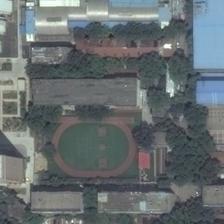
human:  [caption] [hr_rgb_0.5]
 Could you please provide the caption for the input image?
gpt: a playground with basketball field in it is surrounded by green plants and many buildings .

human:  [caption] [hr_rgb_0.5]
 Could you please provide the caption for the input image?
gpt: a playground with a basketball field in it is surrounded by some green trees and many buildings .

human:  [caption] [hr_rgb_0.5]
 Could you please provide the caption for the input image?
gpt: some green trees and buildings are around a playground .

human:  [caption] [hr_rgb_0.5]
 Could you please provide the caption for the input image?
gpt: it is obvious that this area is a factory, equipped with a playground, parking lots and treelined streets .

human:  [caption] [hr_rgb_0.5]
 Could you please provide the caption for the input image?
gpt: a playground with basketball field in it is surrounded by green plants and many buildings .